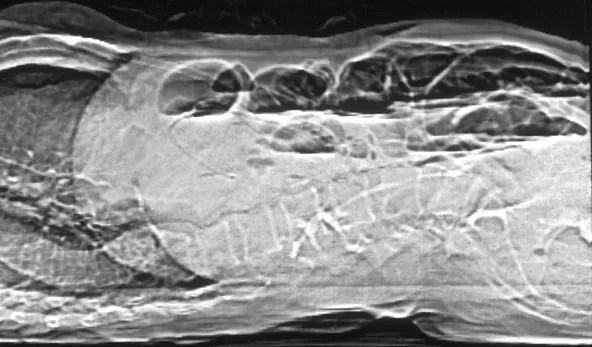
CT scan L-L: Marked hydro-gaseous distention of jejunum-ileal loops with multiples air-fluid levels.
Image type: radiology (ct)